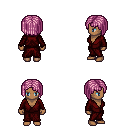
a pixel art fantasy rpg character, female body template, human, dark skin, red robe, metal pants, pink pageboy hairstyle, four views (front, back, left, right), 2x2 character sprite sheet, small pixel art, hard edges, no anti-aliasing